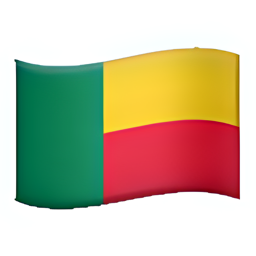
Name: flag for benin
Emoji: 🇧🇯
Group: Flags
Sub-group: country-flag